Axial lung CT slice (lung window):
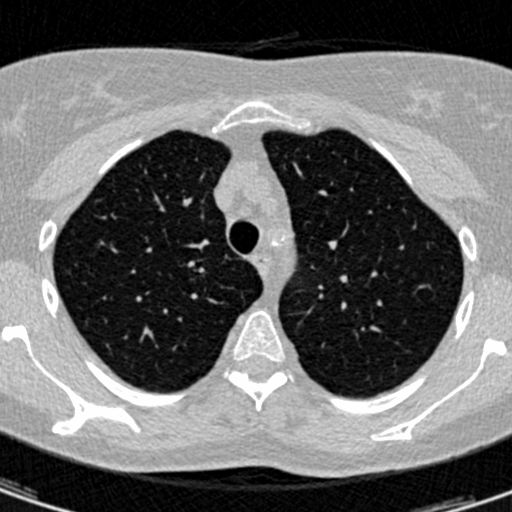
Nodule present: no